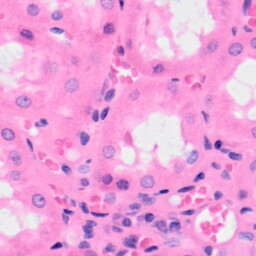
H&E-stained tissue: Kidney